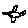
Label: bird